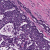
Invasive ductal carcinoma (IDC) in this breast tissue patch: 1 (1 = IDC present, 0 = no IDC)